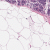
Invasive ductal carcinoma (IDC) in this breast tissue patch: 0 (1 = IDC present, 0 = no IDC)